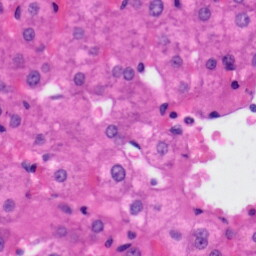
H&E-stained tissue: Liver